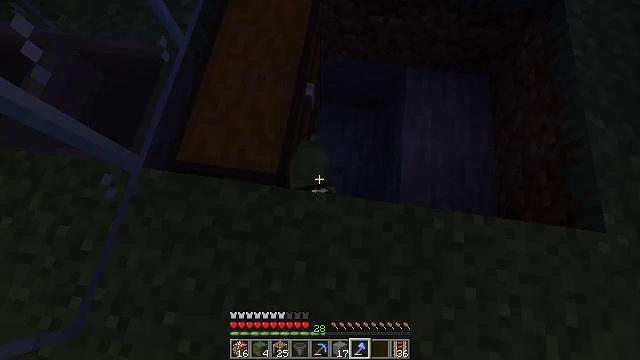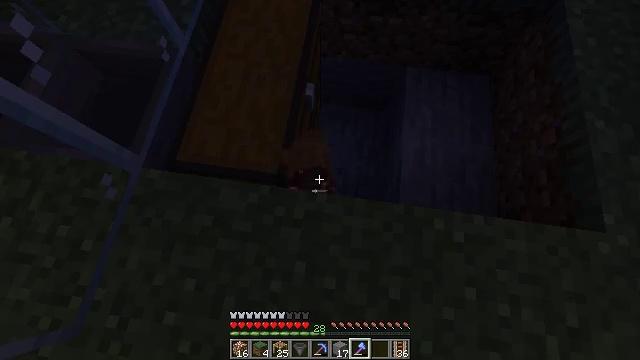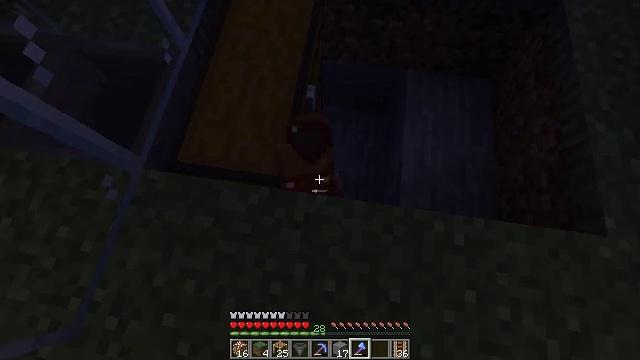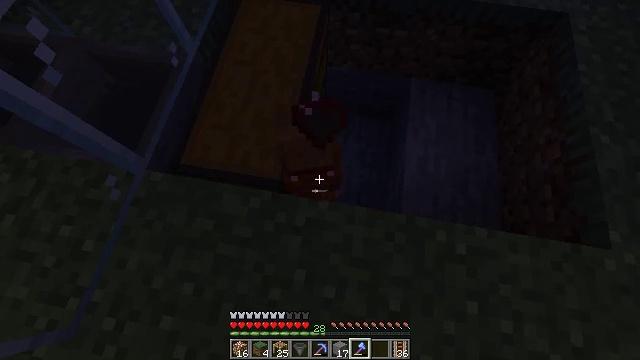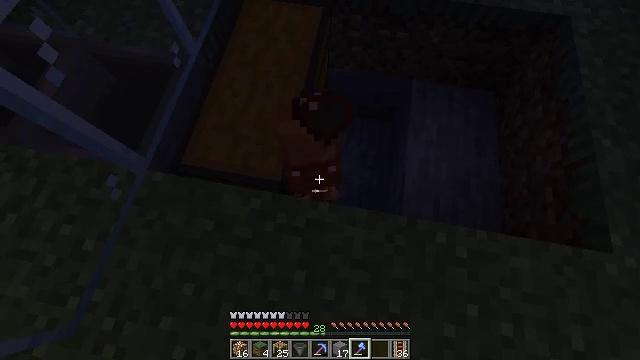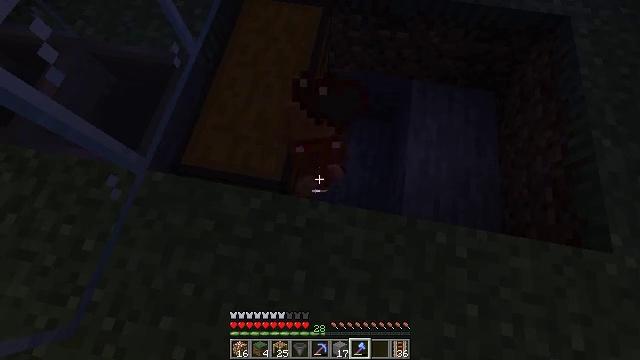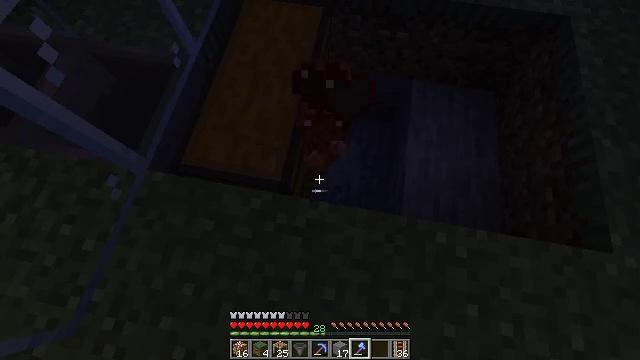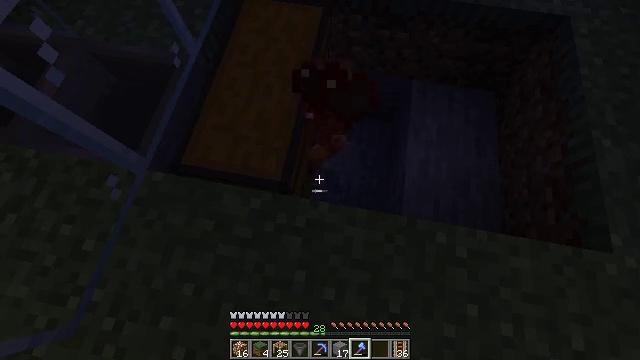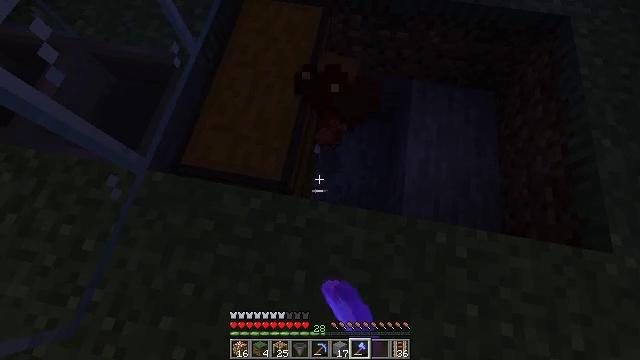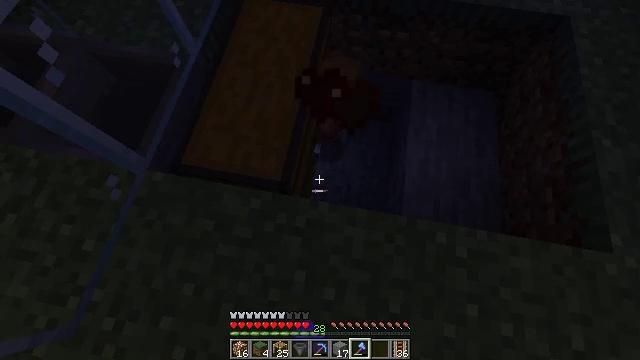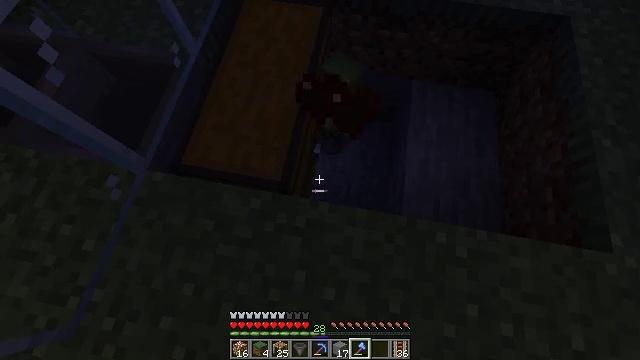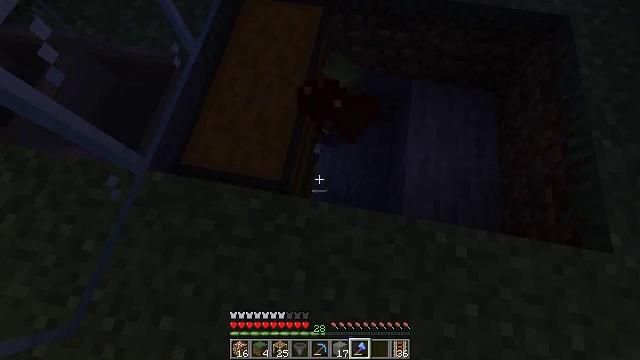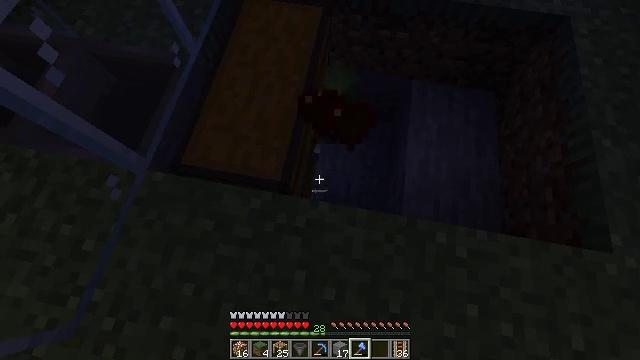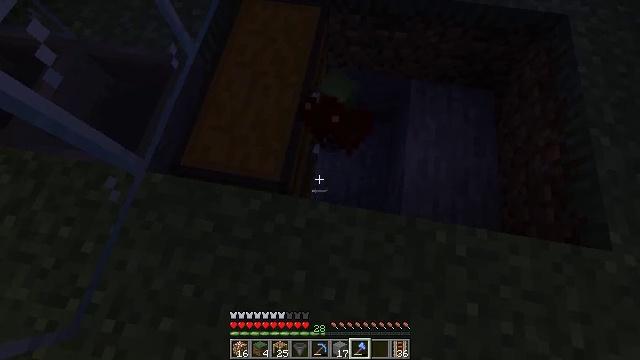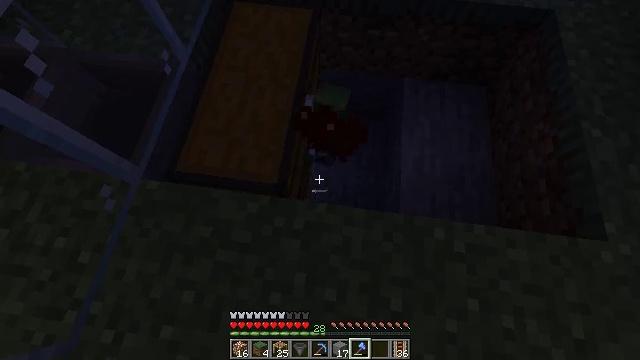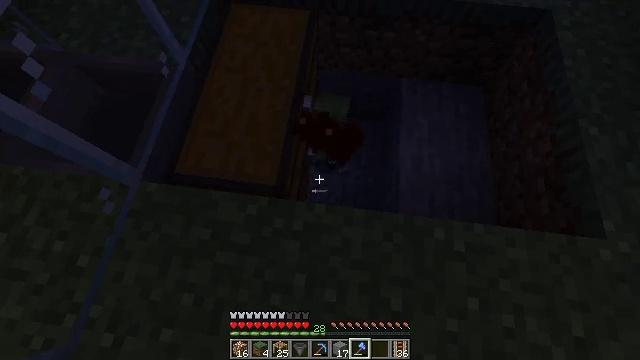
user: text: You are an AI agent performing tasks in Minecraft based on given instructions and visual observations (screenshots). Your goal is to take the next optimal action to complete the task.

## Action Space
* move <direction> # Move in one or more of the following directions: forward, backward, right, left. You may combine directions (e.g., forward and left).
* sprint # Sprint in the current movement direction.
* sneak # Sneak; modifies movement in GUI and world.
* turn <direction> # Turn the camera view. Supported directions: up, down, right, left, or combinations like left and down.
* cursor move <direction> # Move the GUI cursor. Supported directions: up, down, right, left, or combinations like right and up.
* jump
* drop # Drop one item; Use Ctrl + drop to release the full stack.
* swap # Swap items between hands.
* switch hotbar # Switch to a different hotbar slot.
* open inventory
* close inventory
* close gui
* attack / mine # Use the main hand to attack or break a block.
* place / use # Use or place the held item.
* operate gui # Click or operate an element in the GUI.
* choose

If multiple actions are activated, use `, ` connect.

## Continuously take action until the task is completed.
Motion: motion action
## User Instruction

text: Kill undead mobs.
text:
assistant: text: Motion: no_op
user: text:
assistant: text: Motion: no_op
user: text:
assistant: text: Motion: turn left and up
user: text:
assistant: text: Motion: no_op
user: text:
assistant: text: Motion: no_op
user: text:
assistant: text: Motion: no_op
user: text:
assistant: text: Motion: attack / mine
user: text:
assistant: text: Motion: attack / mine
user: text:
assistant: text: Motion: attack / mine
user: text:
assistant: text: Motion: attack / mine
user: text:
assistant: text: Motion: no_op
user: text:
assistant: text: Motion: no_op
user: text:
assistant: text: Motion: no_op
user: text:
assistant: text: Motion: turn right
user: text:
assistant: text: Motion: no_op
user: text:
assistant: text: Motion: no_op
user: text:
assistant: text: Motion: no_op
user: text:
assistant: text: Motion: no_op
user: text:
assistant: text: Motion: no_op
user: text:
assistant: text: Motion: no_op
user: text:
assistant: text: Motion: no_op
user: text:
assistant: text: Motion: attack / mine
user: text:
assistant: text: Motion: turn down, attack / mine
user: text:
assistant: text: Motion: turn right and down, attack / mine
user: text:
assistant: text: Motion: turn right, attack / mine
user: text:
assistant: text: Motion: turn right and up
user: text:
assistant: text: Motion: turn right and up
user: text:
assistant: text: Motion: turn right and up
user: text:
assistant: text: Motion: turn right and up
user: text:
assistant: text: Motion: turn right and up